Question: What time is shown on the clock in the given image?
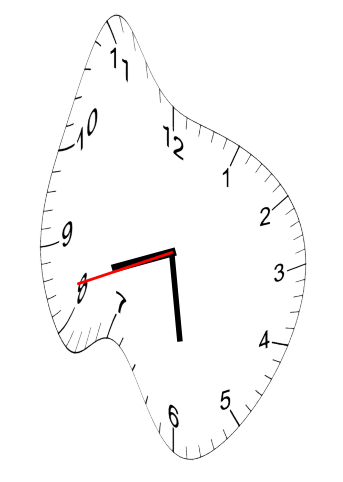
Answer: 08:28:42